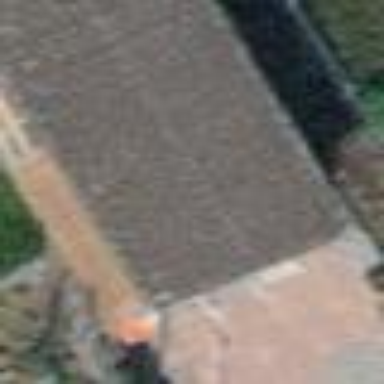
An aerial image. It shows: Shed building.